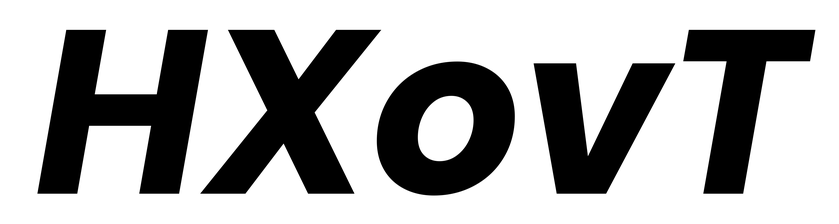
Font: Poppins-BoldItalic